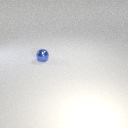
small blue metal sphere